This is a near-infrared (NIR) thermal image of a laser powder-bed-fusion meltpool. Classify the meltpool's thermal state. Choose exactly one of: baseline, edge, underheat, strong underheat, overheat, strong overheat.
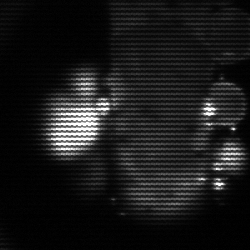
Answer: strong underheat